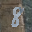
Label: 8